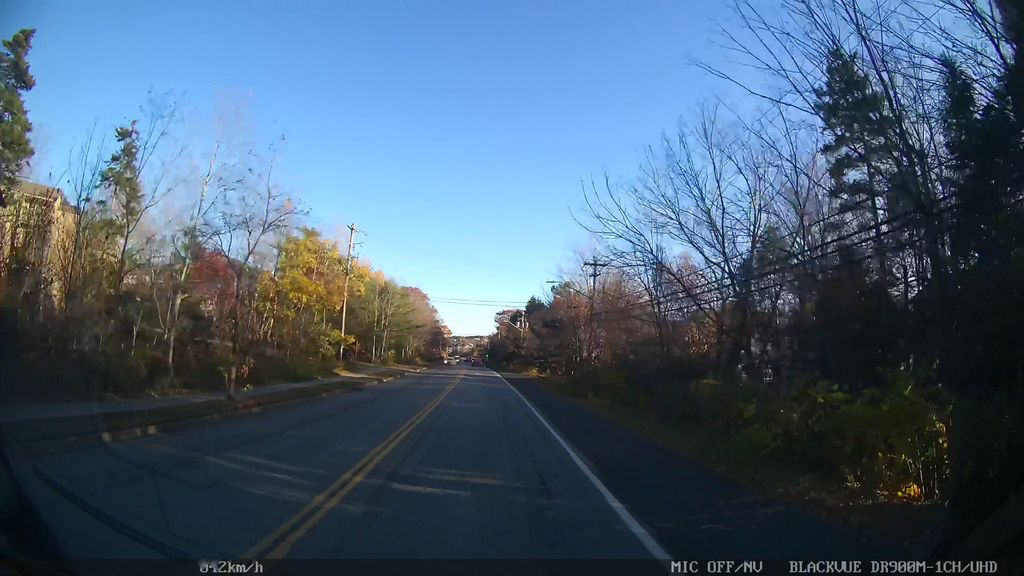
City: halifax